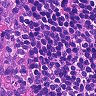
Metastatic tissue present: no